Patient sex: M
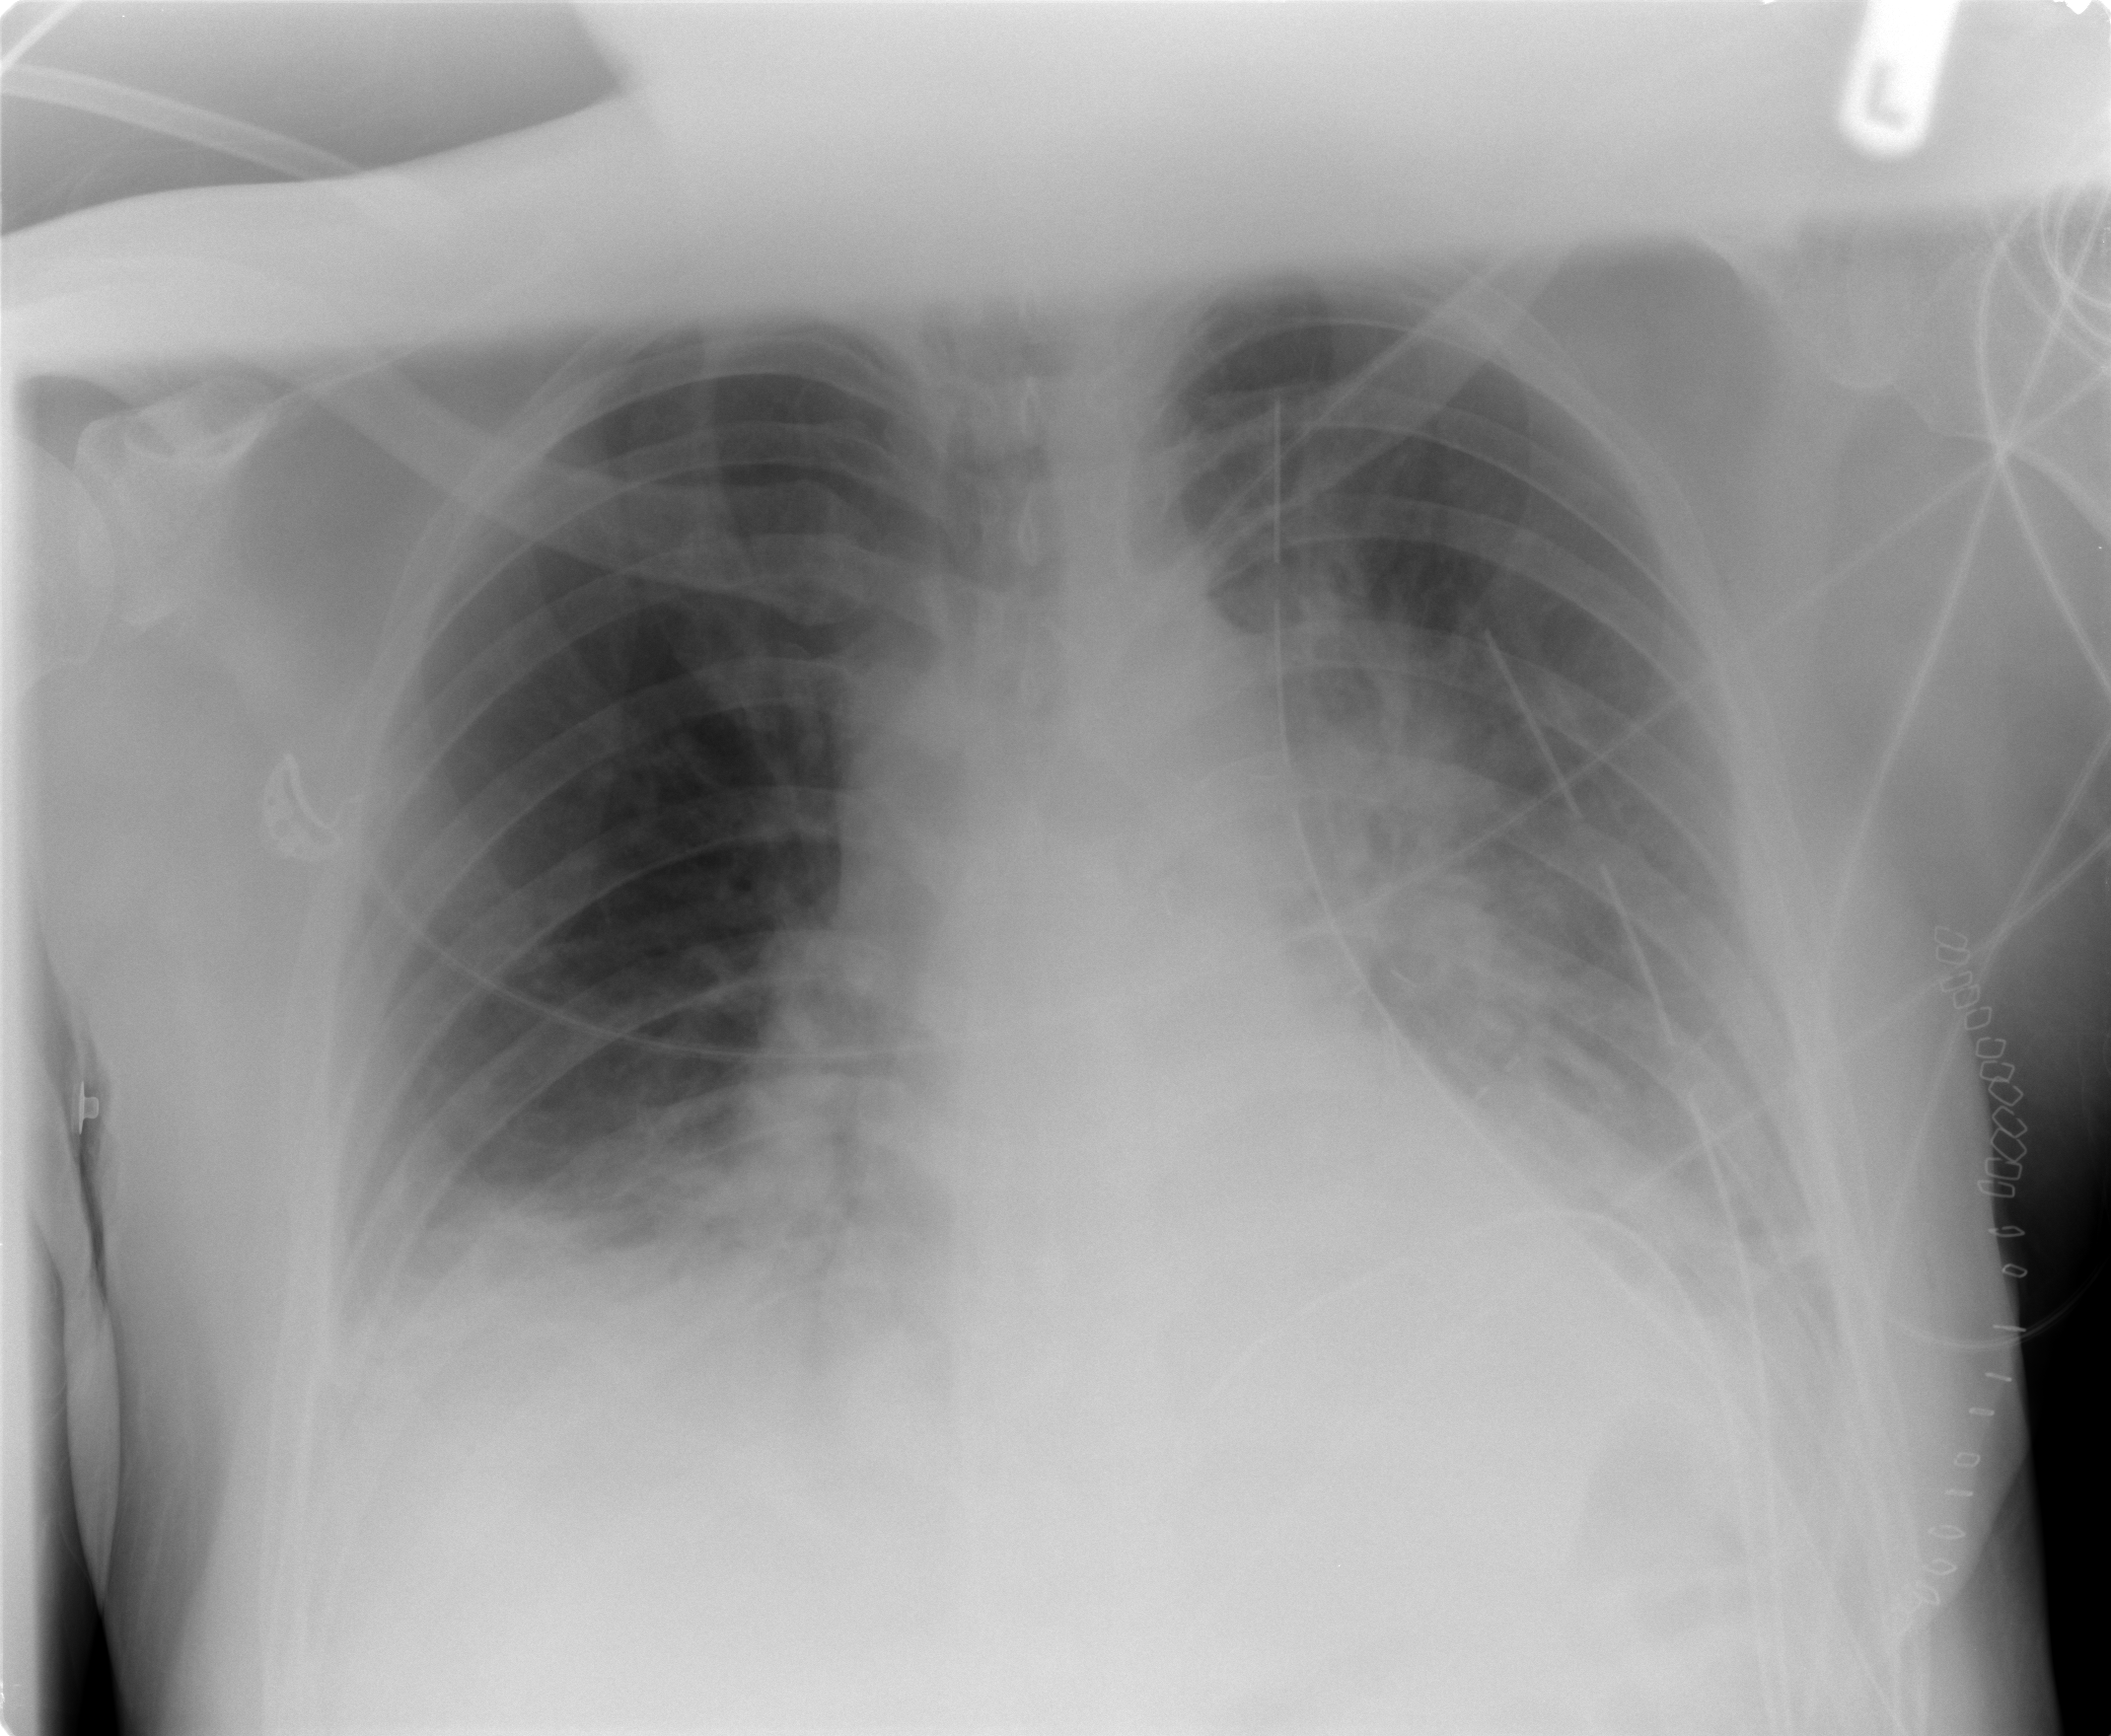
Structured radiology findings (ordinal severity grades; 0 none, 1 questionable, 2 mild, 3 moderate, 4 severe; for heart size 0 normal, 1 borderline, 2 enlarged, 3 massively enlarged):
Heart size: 0
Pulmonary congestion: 0
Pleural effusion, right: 2
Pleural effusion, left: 2
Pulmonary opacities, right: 2
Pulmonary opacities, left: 2
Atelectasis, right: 3
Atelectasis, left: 2